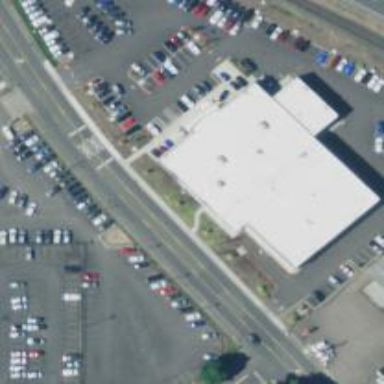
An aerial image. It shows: Building that houses car shop.